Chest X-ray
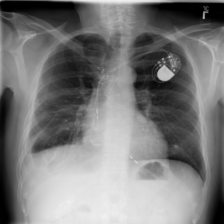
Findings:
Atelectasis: negative
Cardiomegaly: negative
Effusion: positive
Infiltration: negative
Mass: negative
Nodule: negative
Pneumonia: negative
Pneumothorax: negative
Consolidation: negative
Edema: negative
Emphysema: negative
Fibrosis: negative
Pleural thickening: negative
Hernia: negative